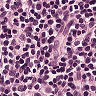
Metastatic tissue present: no